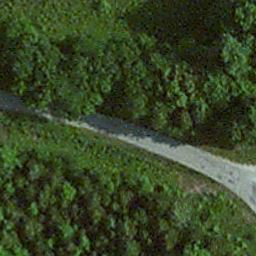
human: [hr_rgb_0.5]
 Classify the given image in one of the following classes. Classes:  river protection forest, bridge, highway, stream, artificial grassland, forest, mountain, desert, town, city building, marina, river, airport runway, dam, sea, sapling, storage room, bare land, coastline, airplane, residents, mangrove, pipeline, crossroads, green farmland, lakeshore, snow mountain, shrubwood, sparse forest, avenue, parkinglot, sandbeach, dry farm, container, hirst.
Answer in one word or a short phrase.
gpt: avenue